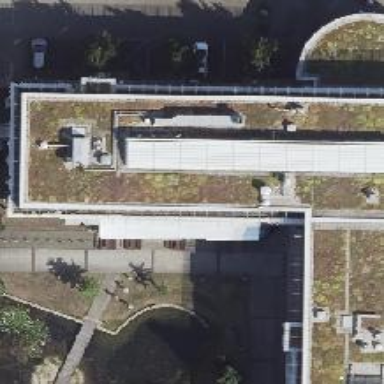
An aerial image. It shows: Building with flat roof covered in grass.